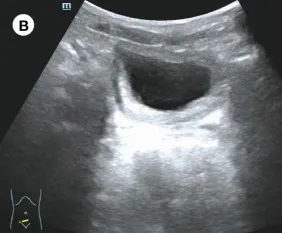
Ultrasound of the patient 10 months after surgery. (A, B) No significant abnormalities were found in the bladder by ultrasound.
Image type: radiology (ultrasound)